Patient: sex F, age 73
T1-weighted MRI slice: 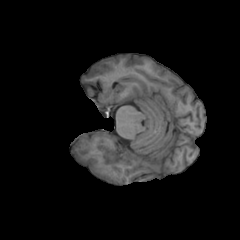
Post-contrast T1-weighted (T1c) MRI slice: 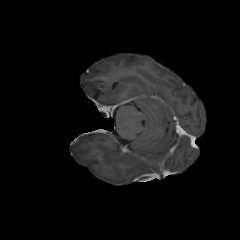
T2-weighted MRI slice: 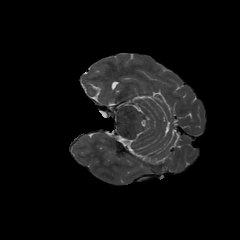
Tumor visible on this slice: no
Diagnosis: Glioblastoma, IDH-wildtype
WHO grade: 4